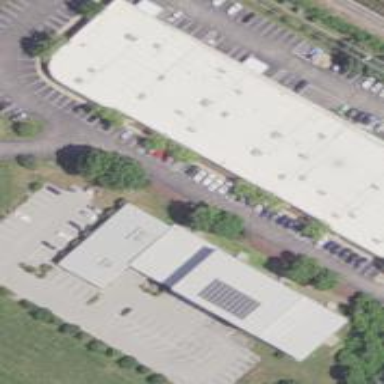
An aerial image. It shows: Commercial building adjacent to sports center.